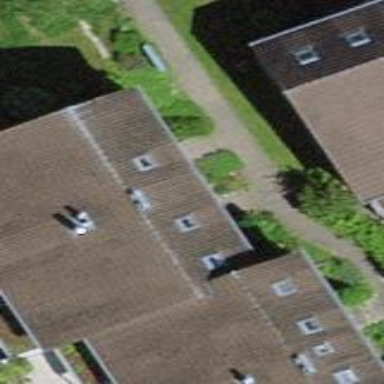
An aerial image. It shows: Simple house.